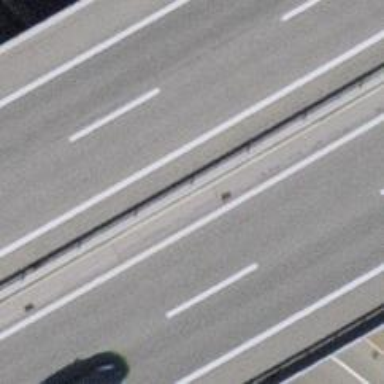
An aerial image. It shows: Asphalt motorway link.